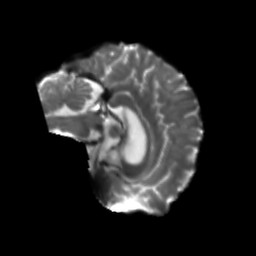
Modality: T2w
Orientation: sagittal
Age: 44
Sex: female
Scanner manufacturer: siemens
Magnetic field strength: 3 T
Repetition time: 5.25 s
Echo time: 0.08 s